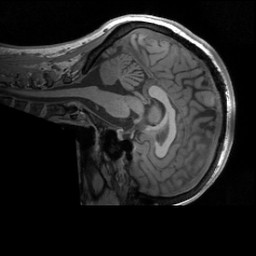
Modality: T1w
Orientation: sagittal
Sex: female